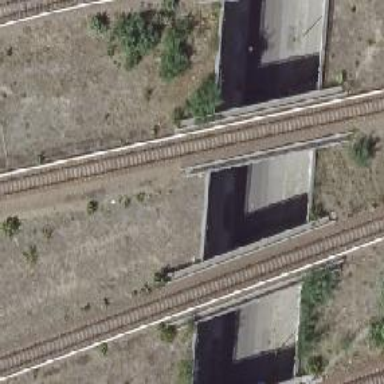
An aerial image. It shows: Siding service for electrified light rail railway.